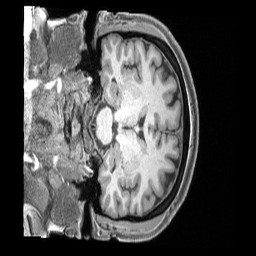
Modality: T1w
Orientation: coronal
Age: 43
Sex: female
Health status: ill
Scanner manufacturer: siemens
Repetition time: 2.4 s
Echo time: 0.00231 s